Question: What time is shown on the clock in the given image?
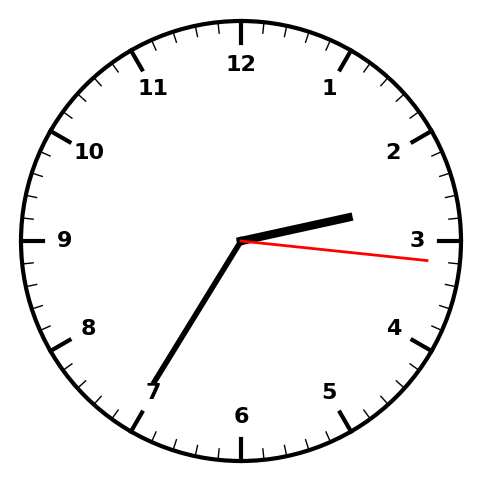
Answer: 02:35:16